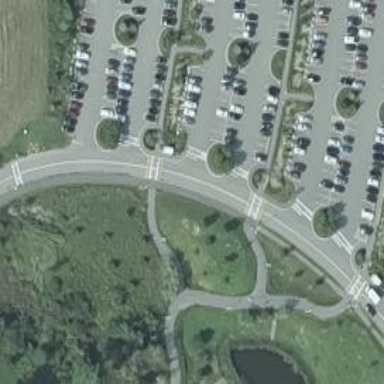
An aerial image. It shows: Marked crossing on footway.